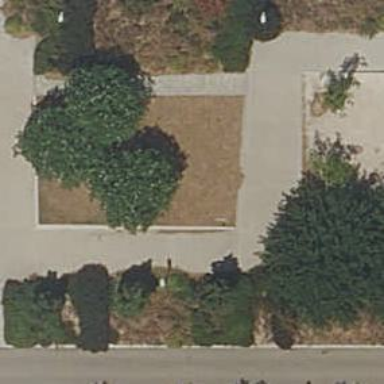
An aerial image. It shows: Garden area designated for leisure land.